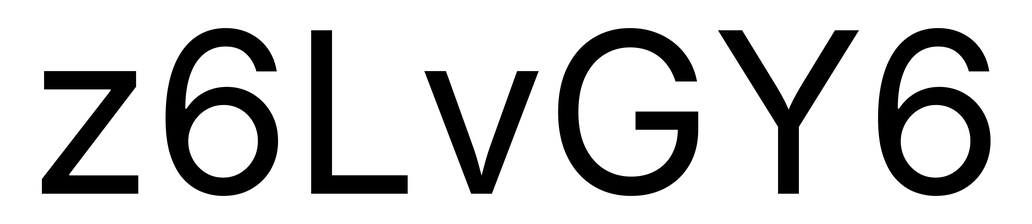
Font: Inter_Regular